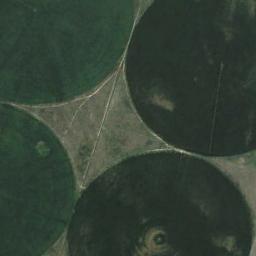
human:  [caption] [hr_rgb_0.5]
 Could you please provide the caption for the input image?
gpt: Four green circle farmland are in the light green land .

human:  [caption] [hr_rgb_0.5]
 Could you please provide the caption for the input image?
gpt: Four dark green circular farmlands are neatly arranged on the ground .

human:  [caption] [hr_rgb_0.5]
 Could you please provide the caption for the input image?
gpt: There is a large circular field in the upper left corner .

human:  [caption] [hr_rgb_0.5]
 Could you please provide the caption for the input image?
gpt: Four neatly arranged circular farmland mixed with dark green and light green, .

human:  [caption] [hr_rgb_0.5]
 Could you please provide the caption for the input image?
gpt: There are four green circular farmlands next to each other .